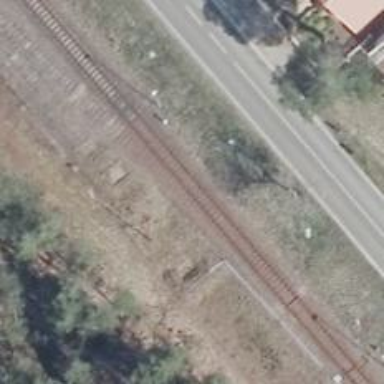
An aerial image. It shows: Abandoned railway yard is depicted.